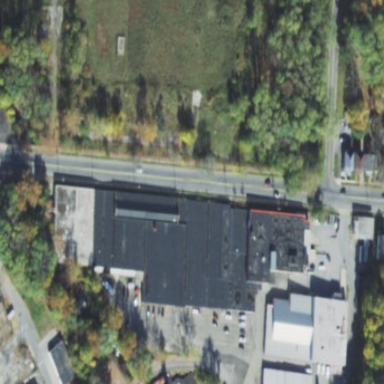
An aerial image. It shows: Warehouse building.